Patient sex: M
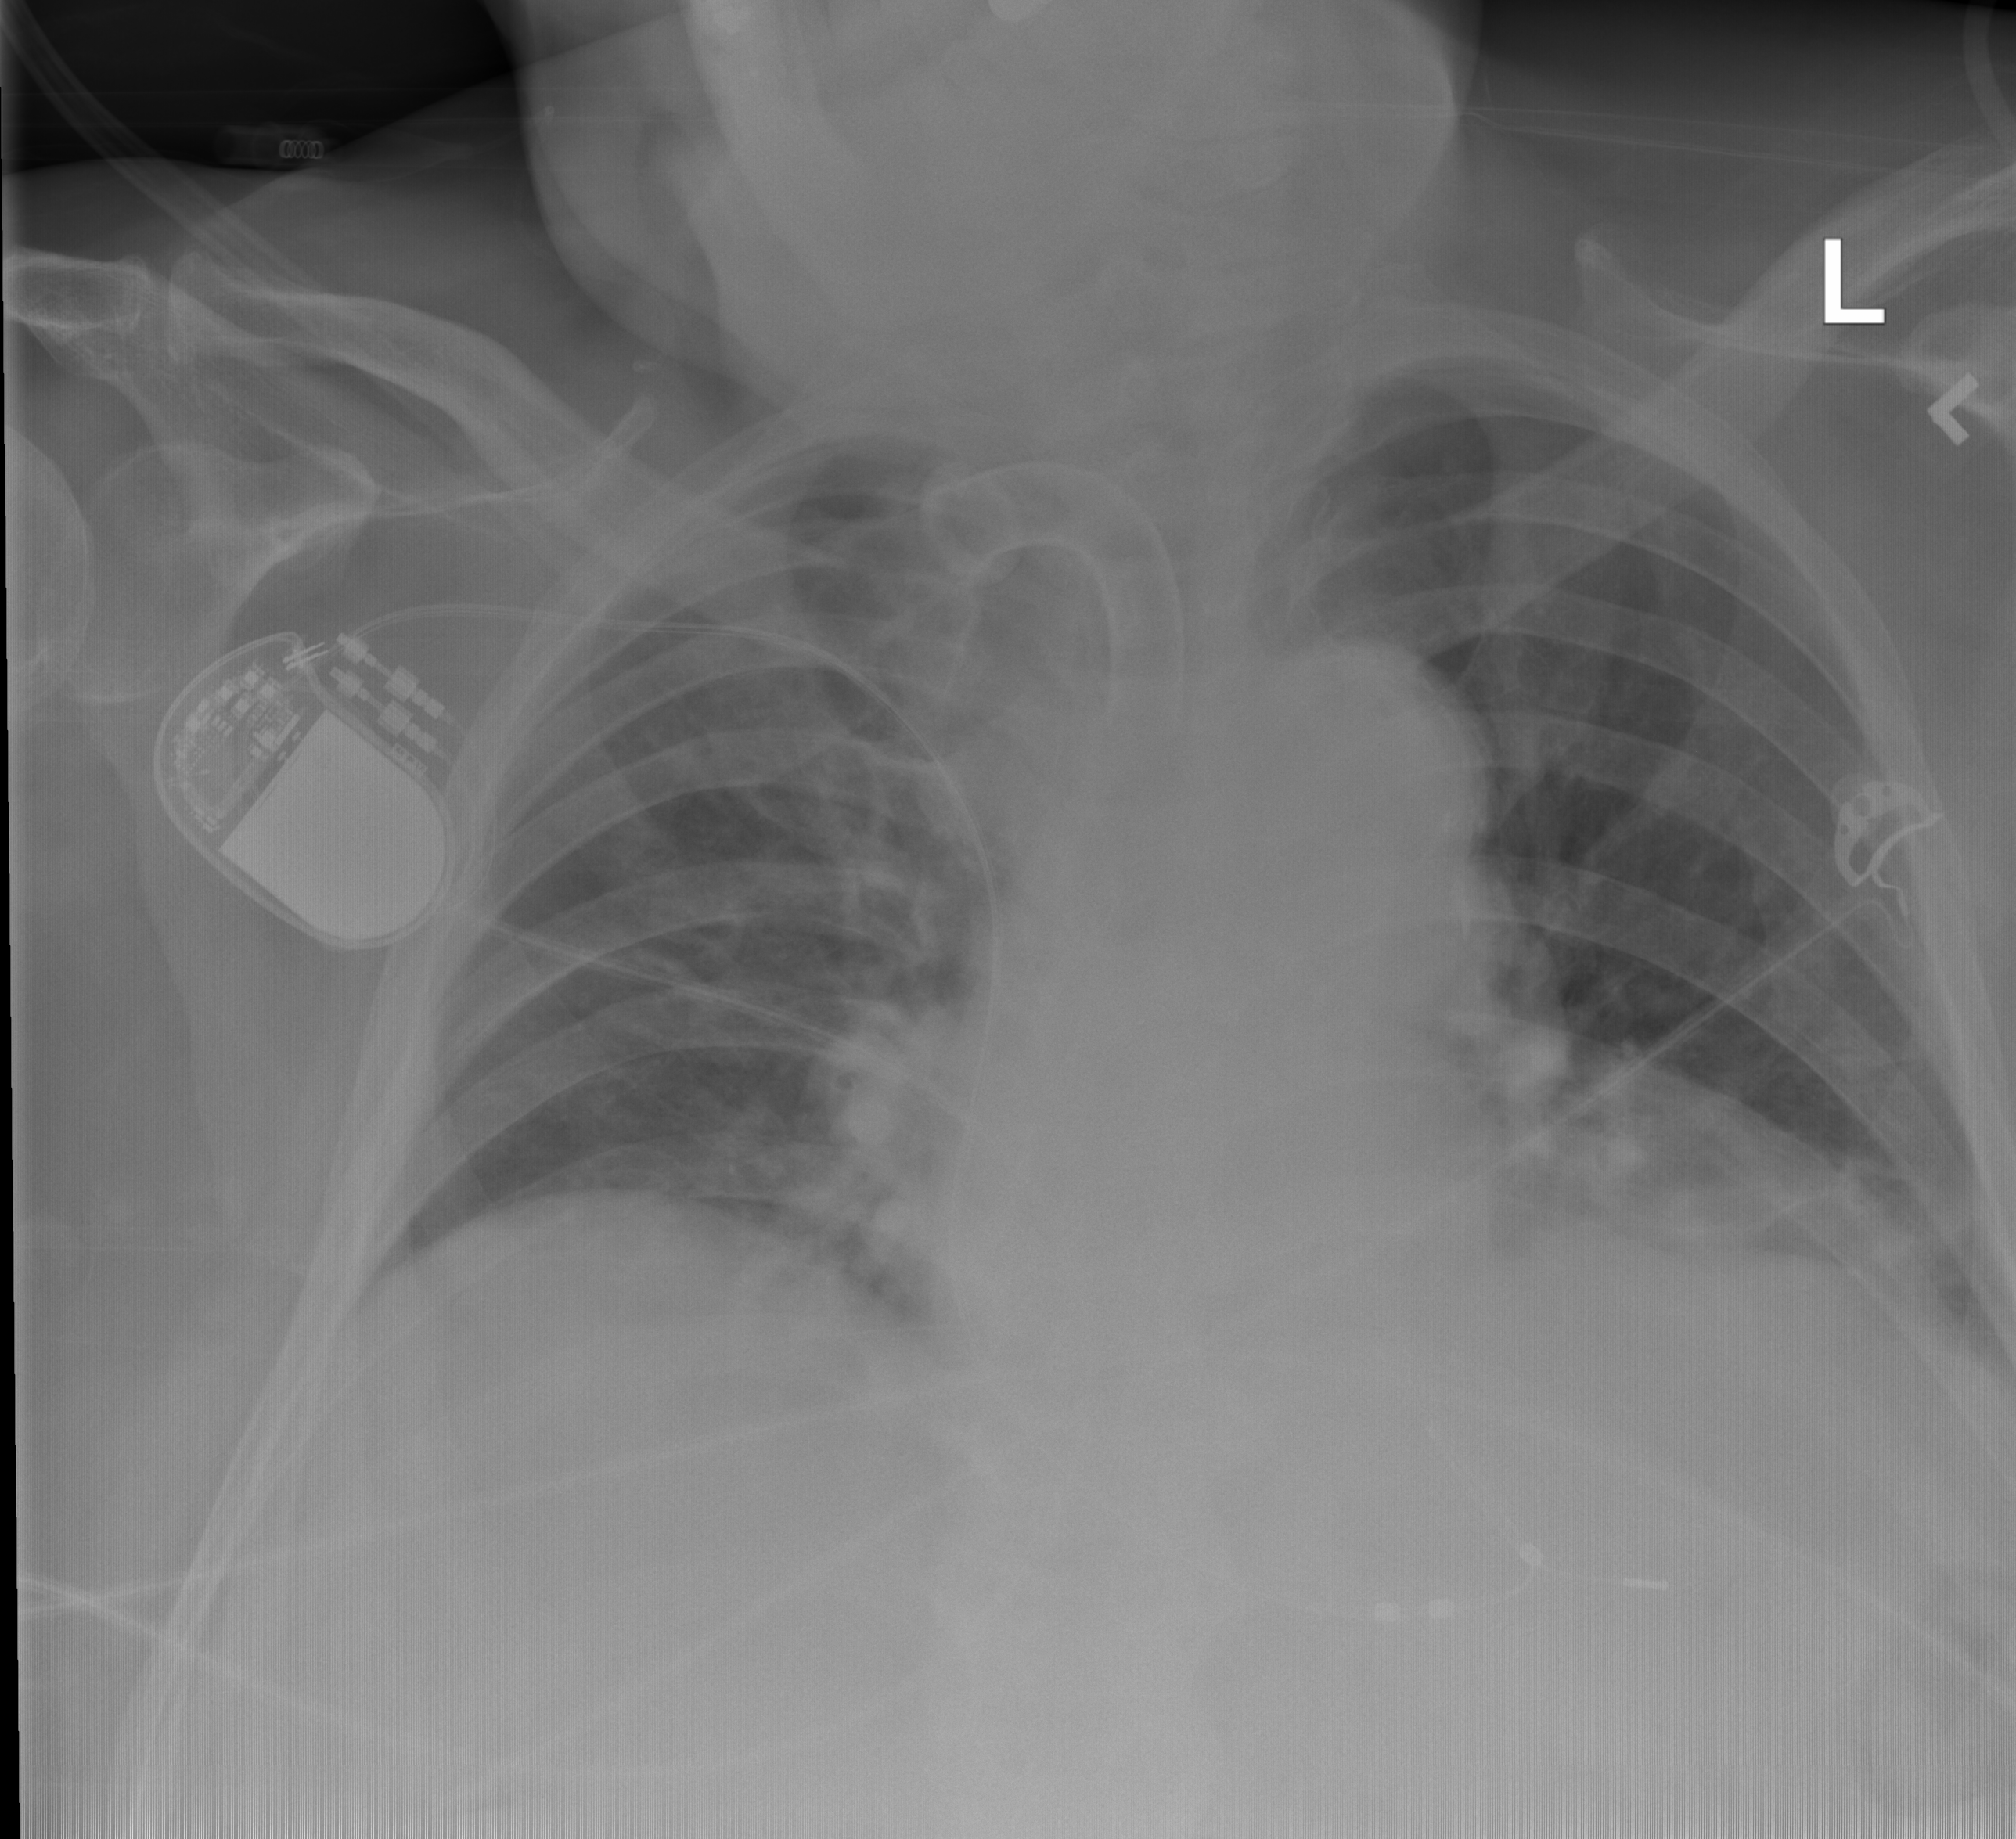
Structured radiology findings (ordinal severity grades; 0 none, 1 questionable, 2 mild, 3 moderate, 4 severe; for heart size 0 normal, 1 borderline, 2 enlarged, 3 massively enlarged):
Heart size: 2
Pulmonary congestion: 1
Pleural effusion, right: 0
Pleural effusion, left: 2
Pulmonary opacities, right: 1
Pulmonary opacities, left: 0
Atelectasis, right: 1
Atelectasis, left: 2